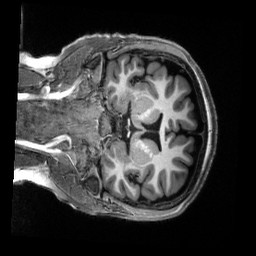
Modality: T1w
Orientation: coronal
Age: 21
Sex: female
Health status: healthy
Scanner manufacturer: siemens
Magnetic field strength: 3 T
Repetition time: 2.5 s
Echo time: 0.00222 s